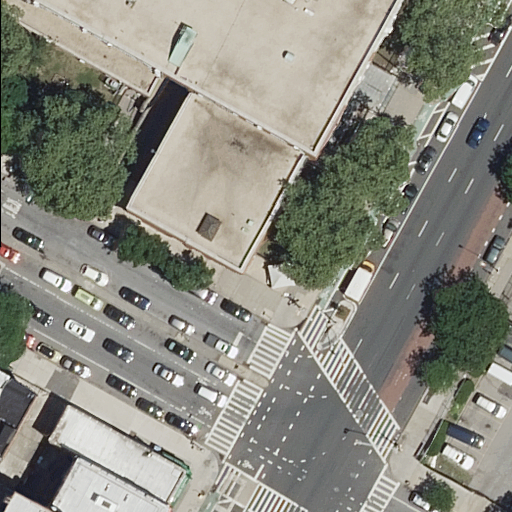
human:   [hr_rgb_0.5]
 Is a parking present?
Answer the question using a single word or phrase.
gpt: yes

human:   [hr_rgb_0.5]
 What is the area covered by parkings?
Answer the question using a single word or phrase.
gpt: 8m2

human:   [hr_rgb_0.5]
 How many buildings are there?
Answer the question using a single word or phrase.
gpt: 5

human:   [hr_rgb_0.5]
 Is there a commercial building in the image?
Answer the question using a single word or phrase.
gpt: no

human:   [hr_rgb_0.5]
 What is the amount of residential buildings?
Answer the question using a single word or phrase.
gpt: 4

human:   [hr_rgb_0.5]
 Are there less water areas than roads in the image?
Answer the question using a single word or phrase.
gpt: yes

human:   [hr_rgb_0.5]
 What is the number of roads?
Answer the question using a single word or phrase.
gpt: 6

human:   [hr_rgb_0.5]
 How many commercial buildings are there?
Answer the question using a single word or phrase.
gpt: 0

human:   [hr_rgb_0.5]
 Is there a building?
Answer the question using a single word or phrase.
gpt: yes

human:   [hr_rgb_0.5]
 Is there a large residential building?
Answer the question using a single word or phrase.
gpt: no

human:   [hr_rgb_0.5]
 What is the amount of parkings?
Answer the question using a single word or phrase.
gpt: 1

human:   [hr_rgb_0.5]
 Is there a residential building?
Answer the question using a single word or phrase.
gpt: yes

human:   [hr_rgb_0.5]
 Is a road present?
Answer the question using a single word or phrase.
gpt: yes

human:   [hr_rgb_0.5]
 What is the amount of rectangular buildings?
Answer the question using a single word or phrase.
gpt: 4

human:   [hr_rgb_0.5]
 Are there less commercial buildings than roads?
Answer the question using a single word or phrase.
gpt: yes

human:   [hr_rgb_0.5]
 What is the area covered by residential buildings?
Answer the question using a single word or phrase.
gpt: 439m2

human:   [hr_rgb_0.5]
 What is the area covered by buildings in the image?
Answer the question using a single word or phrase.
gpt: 2481m2

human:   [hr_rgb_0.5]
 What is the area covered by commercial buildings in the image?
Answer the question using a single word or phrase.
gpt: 0m2

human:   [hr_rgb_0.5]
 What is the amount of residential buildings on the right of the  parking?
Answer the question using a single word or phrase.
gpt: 0

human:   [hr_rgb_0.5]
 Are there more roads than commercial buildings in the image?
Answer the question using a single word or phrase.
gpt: yes

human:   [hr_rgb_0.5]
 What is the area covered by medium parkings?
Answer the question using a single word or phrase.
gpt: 0m2

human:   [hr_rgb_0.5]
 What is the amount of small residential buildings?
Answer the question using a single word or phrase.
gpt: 3

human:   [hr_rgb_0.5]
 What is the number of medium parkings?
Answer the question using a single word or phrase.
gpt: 0

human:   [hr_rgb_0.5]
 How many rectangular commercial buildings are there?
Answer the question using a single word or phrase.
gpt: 0

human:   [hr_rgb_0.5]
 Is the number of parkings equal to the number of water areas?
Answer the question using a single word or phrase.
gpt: no

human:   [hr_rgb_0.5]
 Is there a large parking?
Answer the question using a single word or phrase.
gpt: no

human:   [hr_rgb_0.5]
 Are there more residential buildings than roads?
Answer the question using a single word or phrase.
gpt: no

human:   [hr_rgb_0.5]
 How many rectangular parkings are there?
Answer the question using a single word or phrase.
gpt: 1

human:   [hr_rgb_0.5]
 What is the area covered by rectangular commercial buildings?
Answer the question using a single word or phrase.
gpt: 0m2

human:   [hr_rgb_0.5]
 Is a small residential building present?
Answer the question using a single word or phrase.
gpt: yes

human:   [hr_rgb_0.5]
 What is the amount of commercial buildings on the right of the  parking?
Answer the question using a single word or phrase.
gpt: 0

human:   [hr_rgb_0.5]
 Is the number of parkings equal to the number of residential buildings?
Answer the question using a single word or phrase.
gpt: no

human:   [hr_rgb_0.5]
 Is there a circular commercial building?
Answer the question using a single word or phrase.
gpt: no

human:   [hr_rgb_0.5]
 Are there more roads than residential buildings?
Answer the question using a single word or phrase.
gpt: yes

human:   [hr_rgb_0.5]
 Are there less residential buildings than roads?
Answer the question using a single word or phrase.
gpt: yes

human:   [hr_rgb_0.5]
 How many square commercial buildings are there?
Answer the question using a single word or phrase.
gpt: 0

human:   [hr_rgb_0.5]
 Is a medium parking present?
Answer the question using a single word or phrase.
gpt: no

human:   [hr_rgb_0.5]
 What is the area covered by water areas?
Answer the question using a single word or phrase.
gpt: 0m2

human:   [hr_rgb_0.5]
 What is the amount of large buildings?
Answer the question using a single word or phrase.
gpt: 1

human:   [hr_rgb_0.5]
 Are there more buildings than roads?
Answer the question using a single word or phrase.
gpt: no

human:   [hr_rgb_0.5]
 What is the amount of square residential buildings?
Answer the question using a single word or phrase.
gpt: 0

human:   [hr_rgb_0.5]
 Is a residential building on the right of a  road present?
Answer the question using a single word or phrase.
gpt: no

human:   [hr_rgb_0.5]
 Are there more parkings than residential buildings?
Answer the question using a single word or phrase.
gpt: no

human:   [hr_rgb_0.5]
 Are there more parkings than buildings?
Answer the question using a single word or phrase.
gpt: no

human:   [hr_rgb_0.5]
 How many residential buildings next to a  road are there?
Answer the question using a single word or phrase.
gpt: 4

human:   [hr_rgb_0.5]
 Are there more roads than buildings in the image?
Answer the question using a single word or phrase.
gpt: yes

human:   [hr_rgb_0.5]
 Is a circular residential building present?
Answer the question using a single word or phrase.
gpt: no

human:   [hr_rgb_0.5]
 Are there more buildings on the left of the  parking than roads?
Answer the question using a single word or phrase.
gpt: no

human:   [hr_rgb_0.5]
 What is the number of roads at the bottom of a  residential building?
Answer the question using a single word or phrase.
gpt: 2

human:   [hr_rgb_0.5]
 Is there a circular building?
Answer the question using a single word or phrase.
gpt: no

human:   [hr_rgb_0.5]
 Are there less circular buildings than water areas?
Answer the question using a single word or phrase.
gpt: no

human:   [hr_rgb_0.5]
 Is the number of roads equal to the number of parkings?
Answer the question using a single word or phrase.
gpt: no

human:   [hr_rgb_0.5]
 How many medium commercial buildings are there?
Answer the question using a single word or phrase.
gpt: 0

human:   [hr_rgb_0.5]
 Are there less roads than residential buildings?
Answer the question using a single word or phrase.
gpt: no

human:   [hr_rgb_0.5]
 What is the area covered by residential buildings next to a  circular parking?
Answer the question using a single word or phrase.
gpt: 0m2

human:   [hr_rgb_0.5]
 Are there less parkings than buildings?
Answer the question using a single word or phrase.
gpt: yes

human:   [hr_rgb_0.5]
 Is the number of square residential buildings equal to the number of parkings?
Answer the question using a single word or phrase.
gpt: no

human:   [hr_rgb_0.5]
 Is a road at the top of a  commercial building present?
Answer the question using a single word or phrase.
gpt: no

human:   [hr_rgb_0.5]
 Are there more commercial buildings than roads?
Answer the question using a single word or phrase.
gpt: no

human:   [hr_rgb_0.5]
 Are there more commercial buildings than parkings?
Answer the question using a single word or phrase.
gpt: no

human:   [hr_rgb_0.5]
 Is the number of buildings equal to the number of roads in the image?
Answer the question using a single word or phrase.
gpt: no

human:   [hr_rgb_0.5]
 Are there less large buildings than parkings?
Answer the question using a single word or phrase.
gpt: no

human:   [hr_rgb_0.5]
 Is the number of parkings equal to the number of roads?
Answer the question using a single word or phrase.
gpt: no

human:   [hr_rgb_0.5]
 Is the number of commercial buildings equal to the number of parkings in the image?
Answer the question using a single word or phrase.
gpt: no